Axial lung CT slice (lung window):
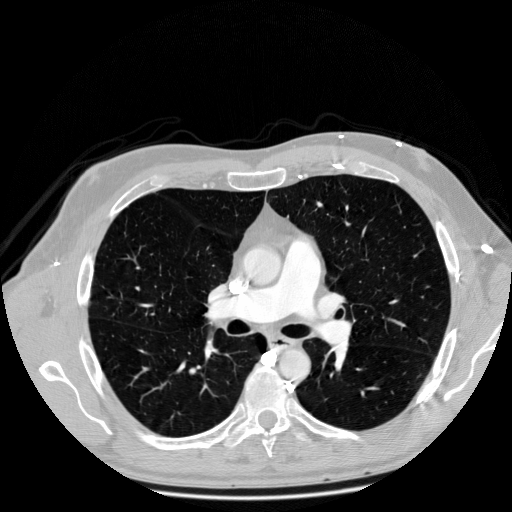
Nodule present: no